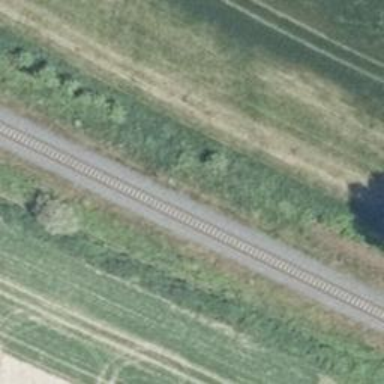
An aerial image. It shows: Solitary milestone along the railway.